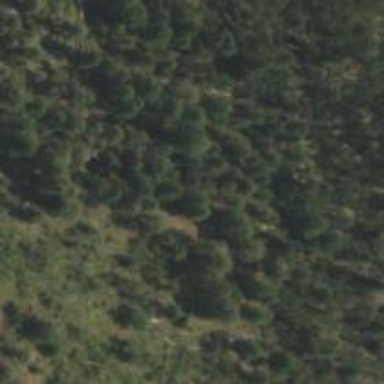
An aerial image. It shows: Forest dominated by evergreen needle-leaved trees.